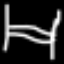
Label: bed